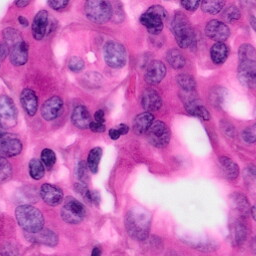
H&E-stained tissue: Pancreatic